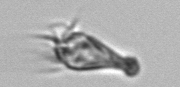
Label: Paratontonia_gracillima